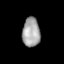
Tissue: lung
Cell type: Endothelial cells
Senescence score: 0.5497
Nuclear area (px): 511
Mean DAPI intensity: 162.75